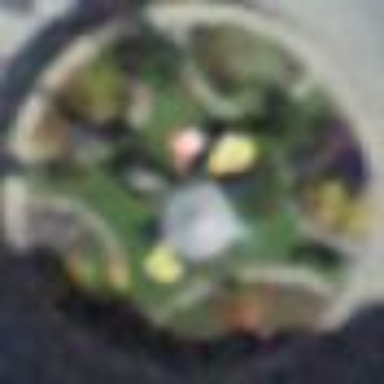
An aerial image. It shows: Flowerbed that is used for landscaping or gardening purposes.